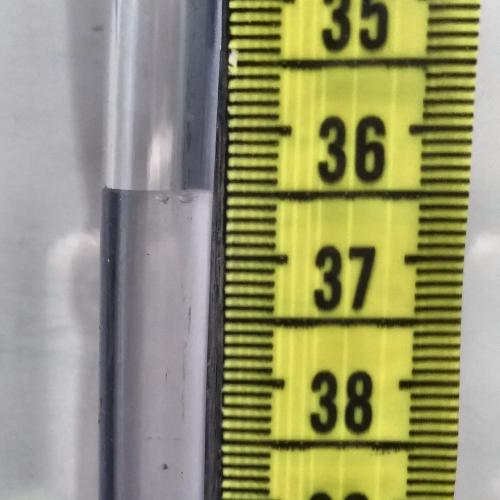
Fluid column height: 36.5 cm